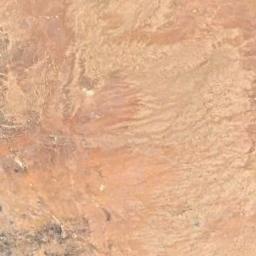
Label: desert